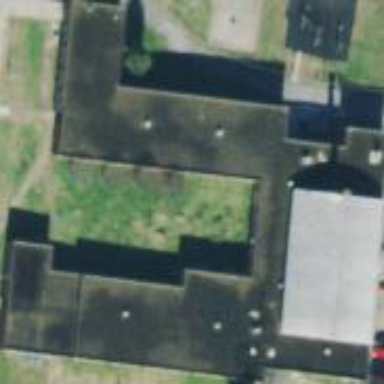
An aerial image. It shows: The school building has flat roof made of tar paper.